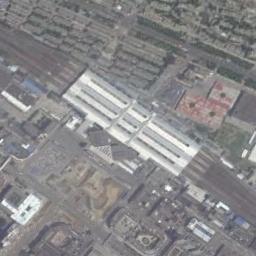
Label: railway_station